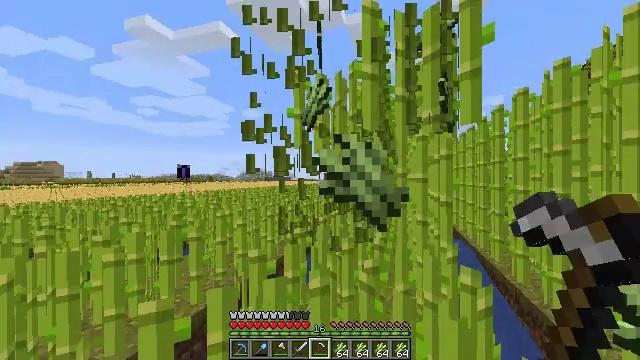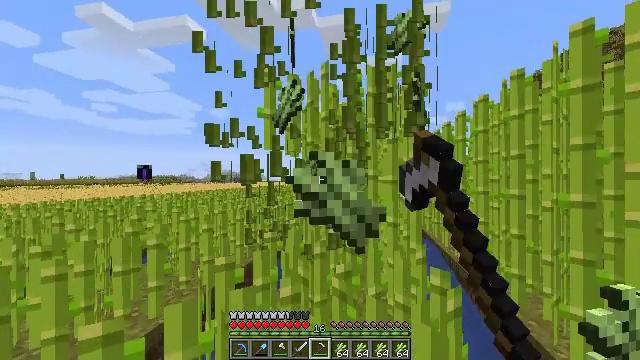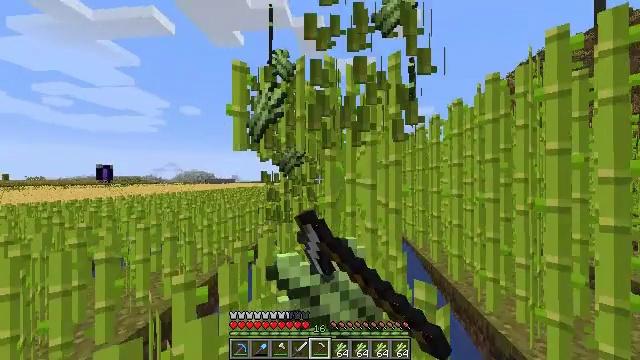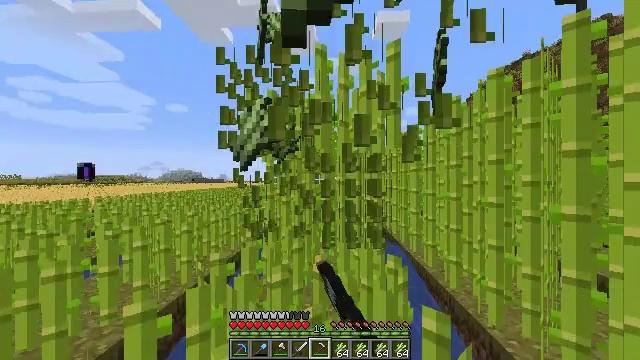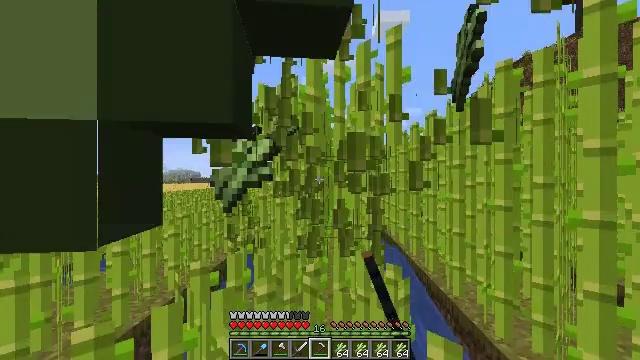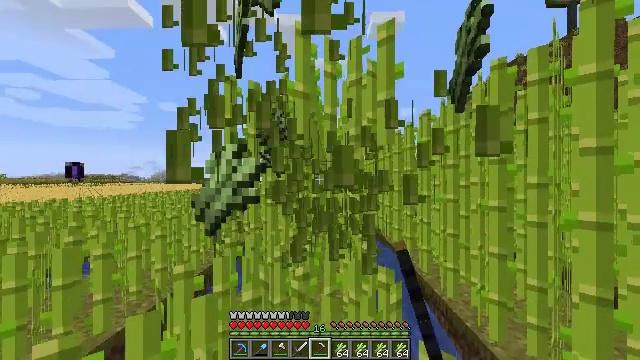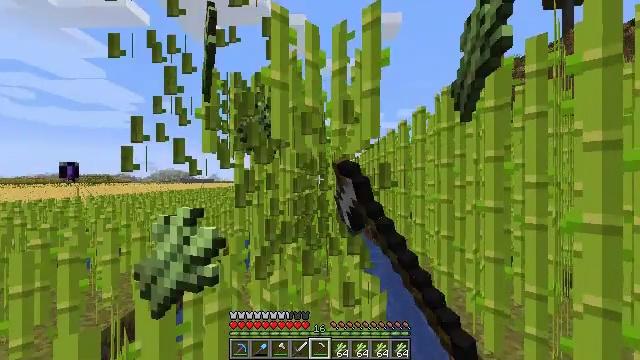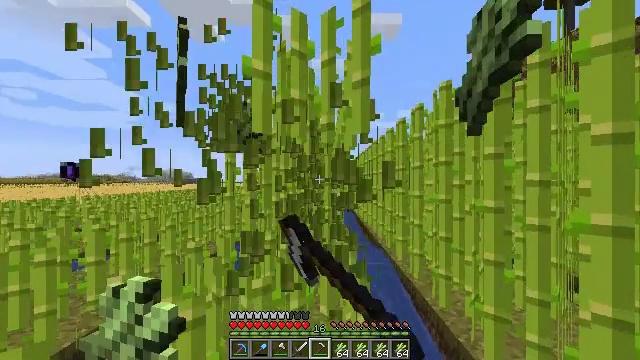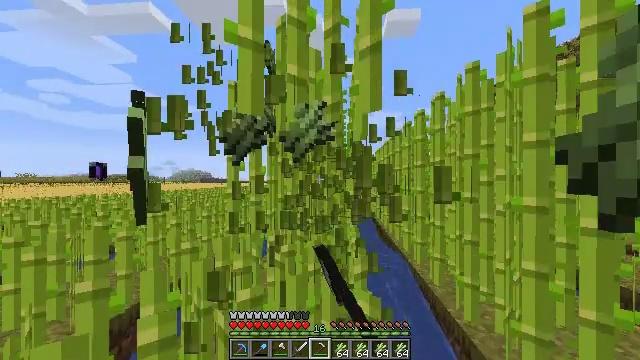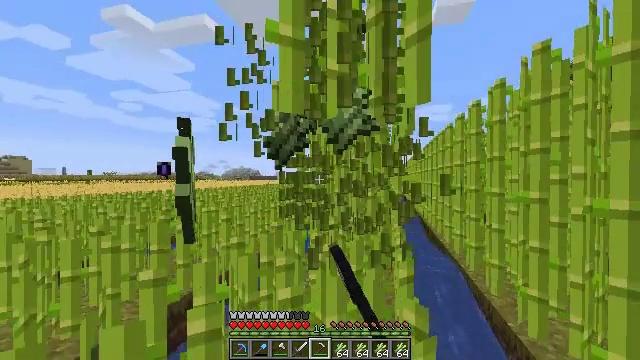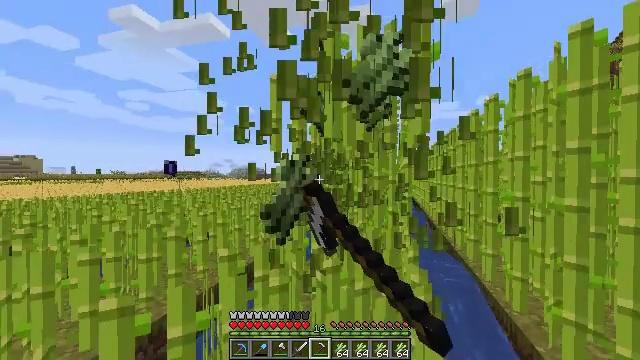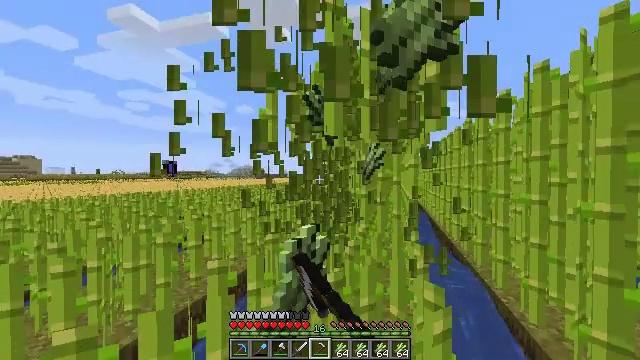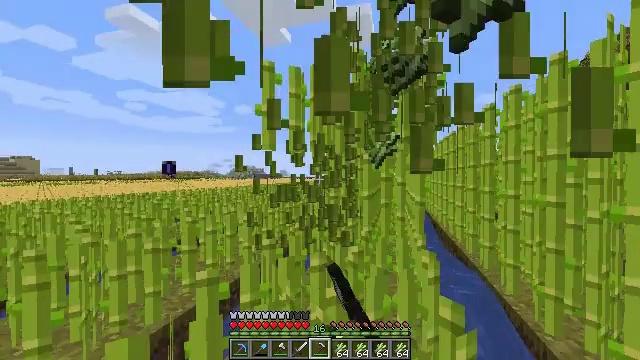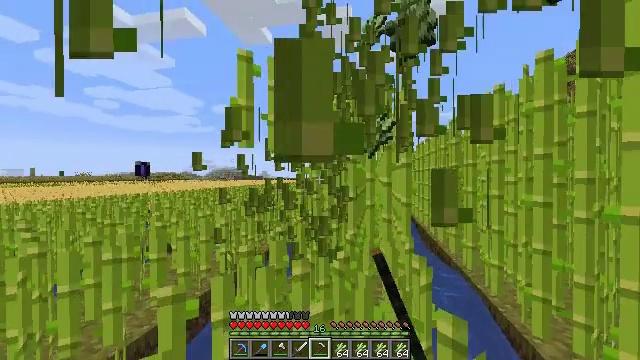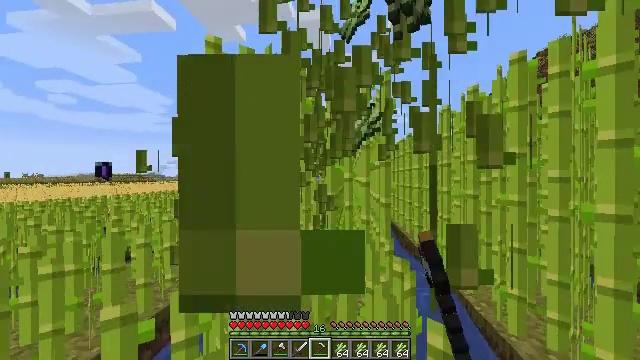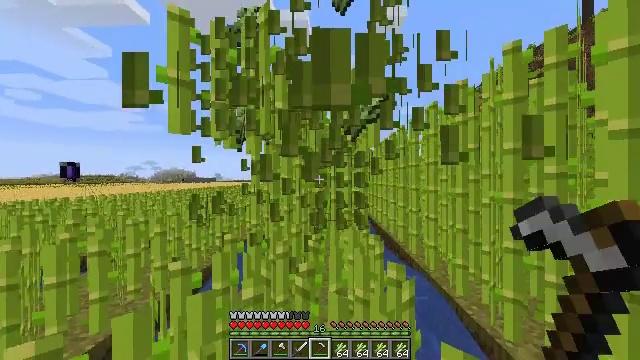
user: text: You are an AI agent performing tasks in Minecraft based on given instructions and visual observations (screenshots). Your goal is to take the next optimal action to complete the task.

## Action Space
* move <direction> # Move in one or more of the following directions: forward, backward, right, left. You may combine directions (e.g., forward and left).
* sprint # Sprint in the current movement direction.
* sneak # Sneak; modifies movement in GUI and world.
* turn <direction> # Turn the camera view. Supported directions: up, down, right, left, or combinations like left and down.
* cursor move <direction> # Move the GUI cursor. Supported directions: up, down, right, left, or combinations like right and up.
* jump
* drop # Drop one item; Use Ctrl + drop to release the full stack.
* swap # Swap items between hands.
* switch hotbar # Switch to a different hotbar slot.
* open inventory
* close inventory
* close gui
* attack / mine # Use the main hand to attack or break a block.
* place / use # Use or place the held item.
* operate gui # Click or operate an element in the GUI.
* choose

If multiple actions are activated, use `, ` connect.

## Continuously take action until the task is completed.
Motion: motion action
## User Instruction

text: Collect sugar cane near water sources.
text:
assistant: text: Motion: move forward, turn right, attack / mine
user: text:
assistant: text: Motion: move forward, turn right, attack / mine
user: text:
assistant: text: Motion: move forward, turn right, attack / mine
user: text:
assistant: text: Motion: move forward and move right, attack / mine
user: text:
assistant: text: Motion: move forward and move right, turn right, attack / mine
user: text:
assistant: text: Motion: move forward and move right, attack / mine
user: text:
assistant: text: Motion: move forward, attack / mine
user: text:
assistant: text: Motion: move forward, turn left, attack / mine
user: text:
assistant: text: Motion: move forward, turn left, attack / mine
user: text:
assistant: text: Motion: move forward, turn left, attack / mine
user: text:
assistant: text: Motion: move forward, attack / mine
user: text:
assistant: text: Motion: move forward, attack / mine
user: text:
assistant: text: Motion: move forward, turn right, attack / mine
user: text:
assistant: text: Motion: move forward, turn right, attack / mine
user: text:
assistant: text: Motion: move forward, turn right, attack / mine
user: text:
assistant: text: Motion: move forward, attack / mine
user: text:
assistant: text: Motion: move forward, attack / mine
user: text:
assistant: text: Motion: move forward, attack / mine
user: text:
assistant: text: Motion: move forward and move right, attack / mine
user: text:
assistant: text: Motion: move forward and move right, attack / mine
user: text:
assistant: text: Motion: move forward and move right, turn left, attack / mine
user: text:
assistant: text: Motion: move forward, turn left, attack / mine
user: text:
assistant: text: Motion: move forward, turn left, attack / mine
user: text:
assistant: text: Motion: move forward, attack / mine
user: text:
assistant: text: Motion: move forward, attack / mine
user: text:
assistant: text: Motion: move forward, attack / mine
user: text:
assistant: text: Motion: move forward, turn right, attack / mine
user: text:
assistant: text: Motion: move forward, turn right, attack / mine
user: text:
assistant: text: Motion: move forward, turn right, attack / mine
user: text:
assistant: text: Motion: move forward, attack / mine